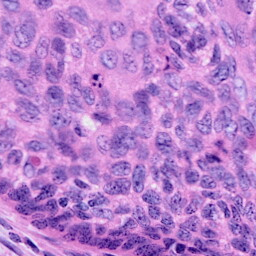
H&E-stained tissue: Cervix